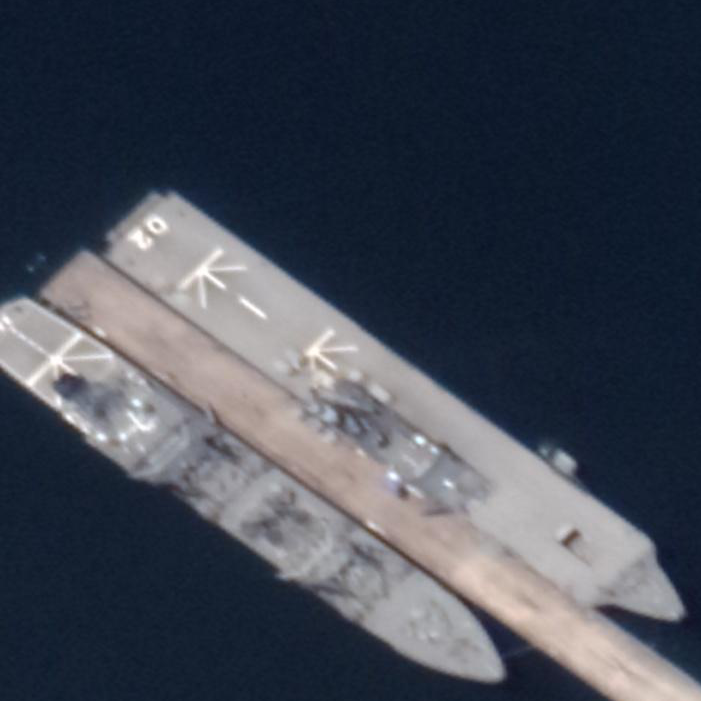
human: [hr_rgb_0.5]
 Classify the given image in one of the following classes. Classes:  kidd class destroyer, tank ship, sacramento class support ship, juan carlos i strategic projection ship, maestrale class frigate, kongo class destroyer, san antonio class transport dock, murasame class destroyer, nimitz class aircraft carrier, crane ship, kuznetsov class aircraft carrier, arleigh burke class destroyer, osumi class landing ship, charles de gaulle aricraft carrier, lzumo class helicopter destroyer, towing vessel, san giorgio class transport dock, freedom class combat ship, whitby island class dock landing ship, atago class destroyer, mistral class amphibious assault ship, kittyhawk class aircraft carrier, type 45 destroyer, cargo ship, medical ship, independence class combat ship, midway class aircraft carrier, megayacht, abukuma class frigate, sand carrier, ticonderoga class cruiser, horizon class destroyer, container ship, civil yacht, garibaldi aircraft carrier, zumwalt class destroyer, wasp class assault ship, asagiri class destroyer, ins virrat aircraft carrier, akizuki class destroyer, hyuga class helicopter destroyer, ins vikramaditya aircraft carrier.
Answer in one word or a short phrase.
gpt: Osumi class landing ship